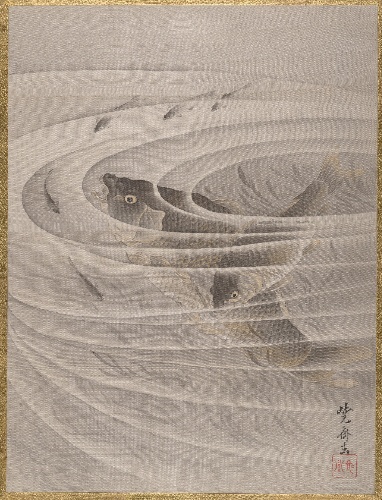
Artist: Kawanabe Kyōsai 河鍋暁斎
Artist bio: Japanese, 1831–1889
Date: ca. 1887
Object type: Album leaf
Classification: Paintings
Medium: Album leaf; ink and color on silk
Culture: Japan
Period: Meiji period (1868–1912)
Dimensions: 14 1/8 x 10 3/4 in. (35.9 x 27.3 cm)
Department: Asian Art
Credit line: Charles Stewart Smith Collection, Gift of Mrs. Charles Stewart Smith, Charles Stewart Smith Jr., and Howard Caswell Smith, in memory of Charles Stewart Smith, 1914
Accession year: 1914
Repository: Metropolitan Museum of Art, New York, NY
Tags: Fish